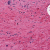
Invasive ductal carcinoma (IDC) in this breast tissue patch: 0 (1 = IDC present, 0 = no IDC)